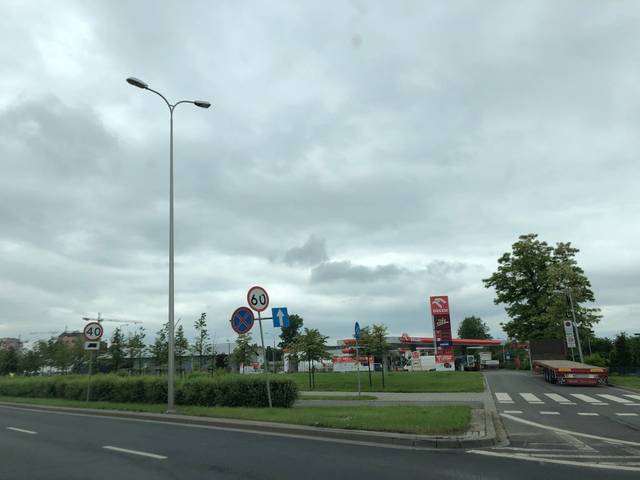
Region: Germany
Coordinates: 51.147, 17.03